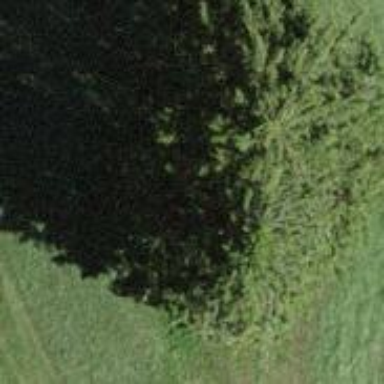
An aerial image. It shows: Beautiful tree in nature.